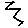
Label: zigzag